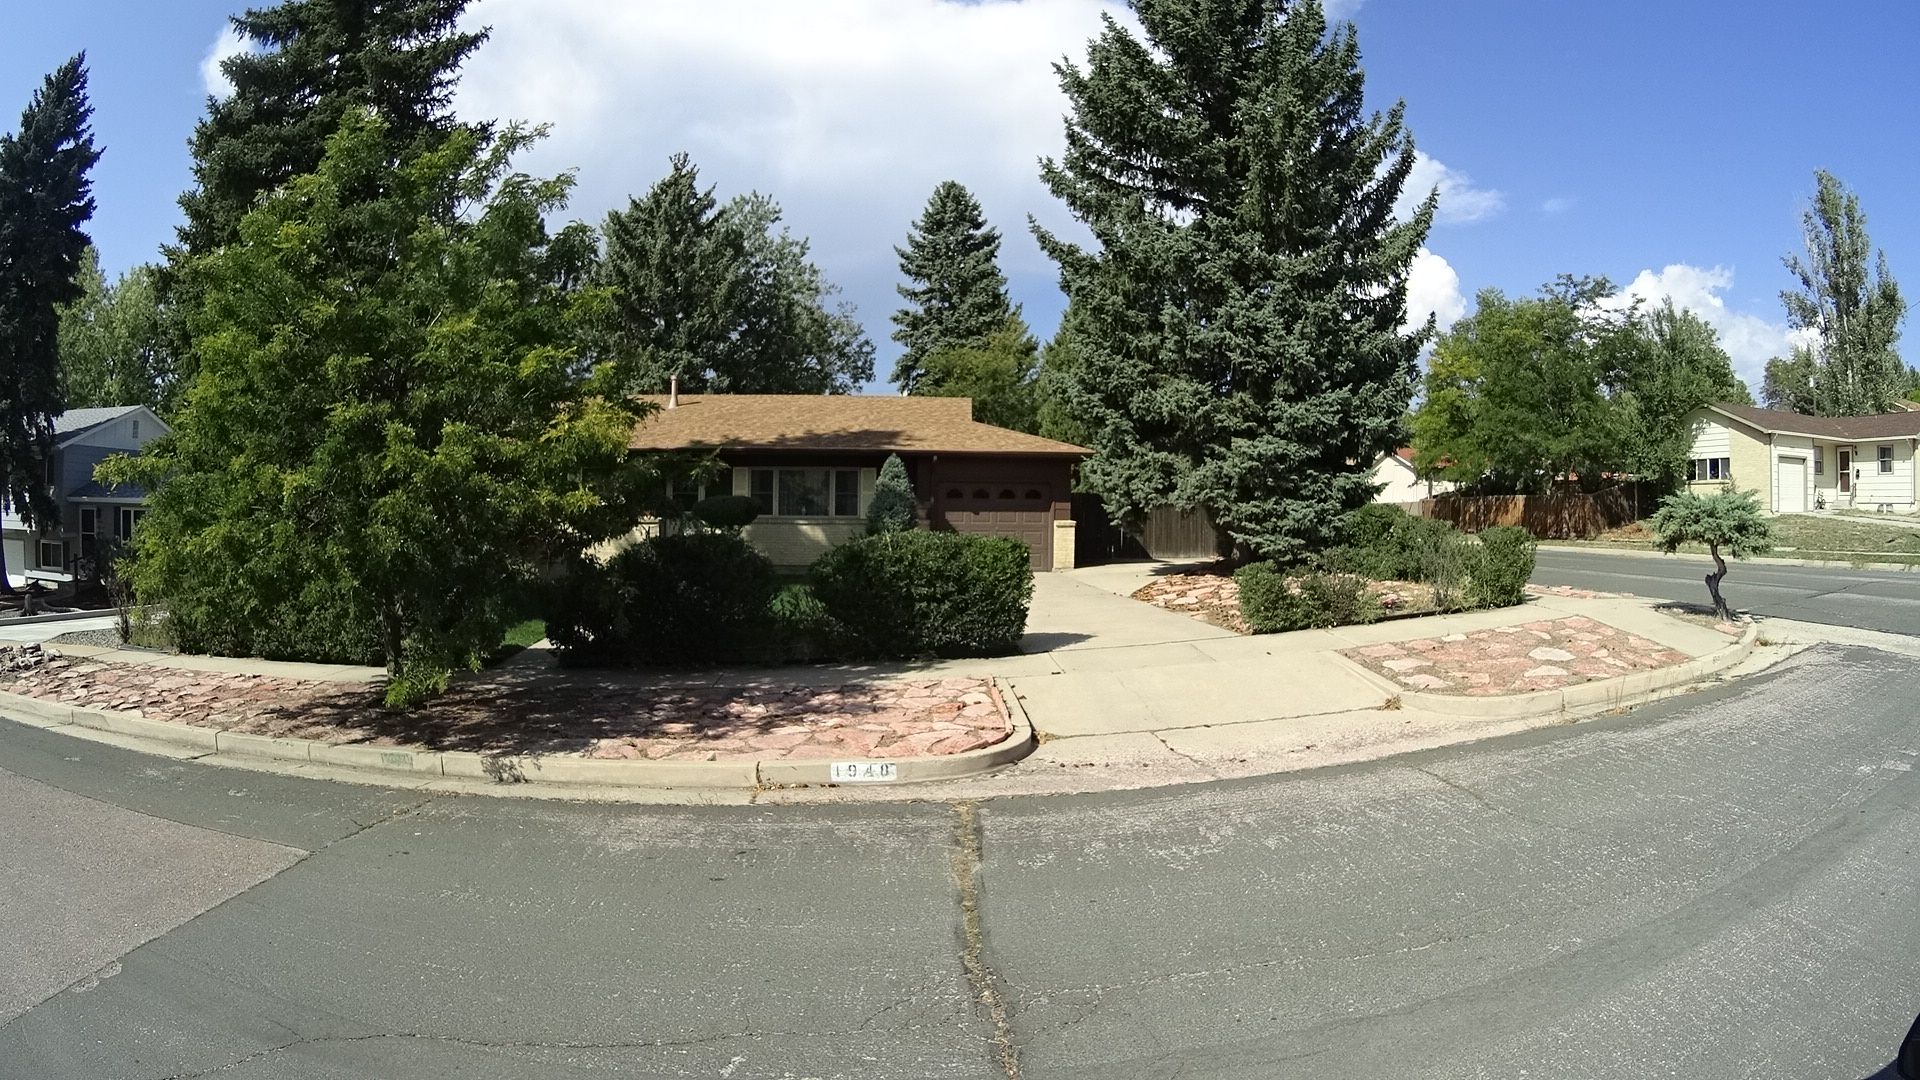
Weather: clear
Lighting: day
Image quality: good
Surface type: cycling surface
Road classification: residential
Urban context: urban centre
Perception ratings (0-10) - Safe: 3.88, Lively: 8.64, Beautiful: 8.28, Boring: 4.61, Depressing: 4.36, Wealthy: 7.27